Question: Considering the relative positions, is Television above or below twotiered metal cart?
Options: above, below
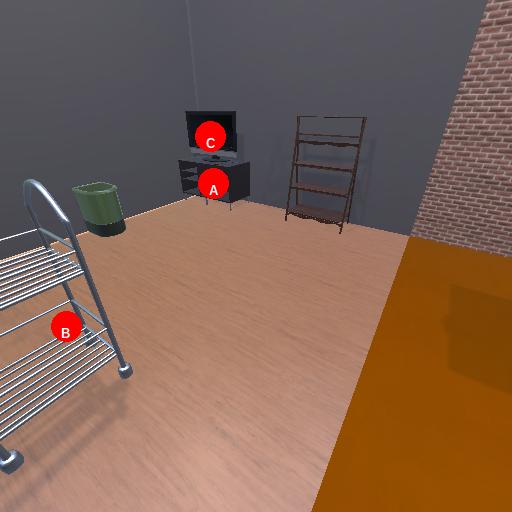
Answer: above